Field crop: tomato
Growth stage: 1
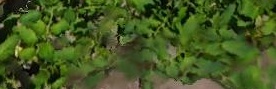
Species: tomato